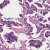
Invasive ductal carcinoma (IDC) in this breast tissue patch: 1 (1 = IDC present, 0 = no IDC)